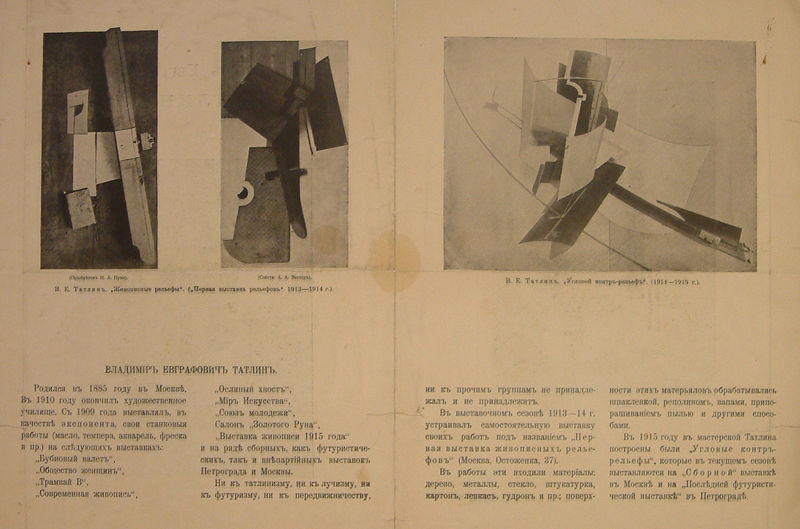
Titel: Vladimir Efgrafovich Tatlin, Vladimir Efgrafovich Tatlin
Standort: Amherst (Massachusetts, USA)
Institution: Mead Art Museum, Amherst College
Schlagwörter: white, black, grey, old, picture, pictures, print, wood, paper, black and white, illustration, tatlin, abstract, antique, square, drawings, watercolour, geometric, squares, circles, shapes, book, cubism, planes, sulpture, page, round, photograph, russian, text, words, bauhaus, pages, futurist, diagonals, news, 20th century, cyrillic, magazine, scan, stain, 60s, dada, illustrations, concept art, technical, text book, 1900s, instructions, holes, figurs, sahpes, two pages, constructivismus